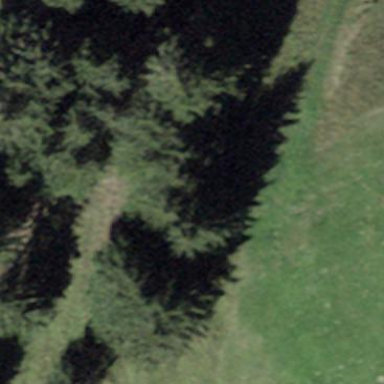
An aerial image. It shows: Forest area.